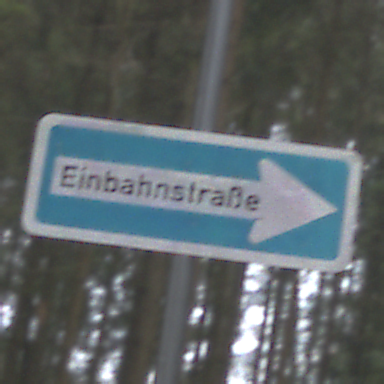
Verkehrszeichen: EinbahnstrasseRechtsweisend
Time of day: Midday
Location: Outdoor (Nature)
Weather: Overcast
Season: NotSpecified
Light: Natural